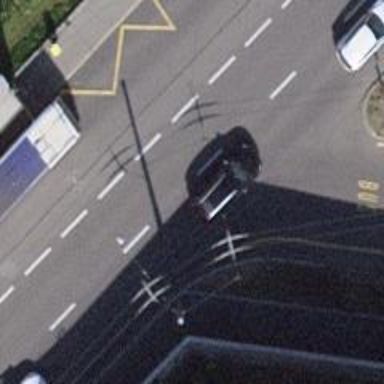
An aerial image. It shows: Tertiary road with trolley wires.